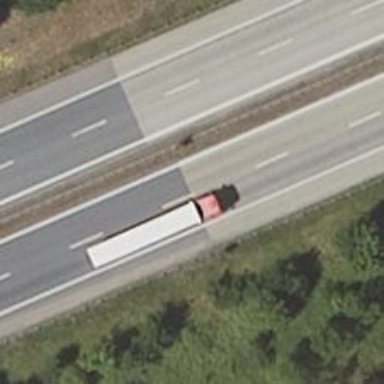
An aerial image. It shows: Asphalt trunk highway.